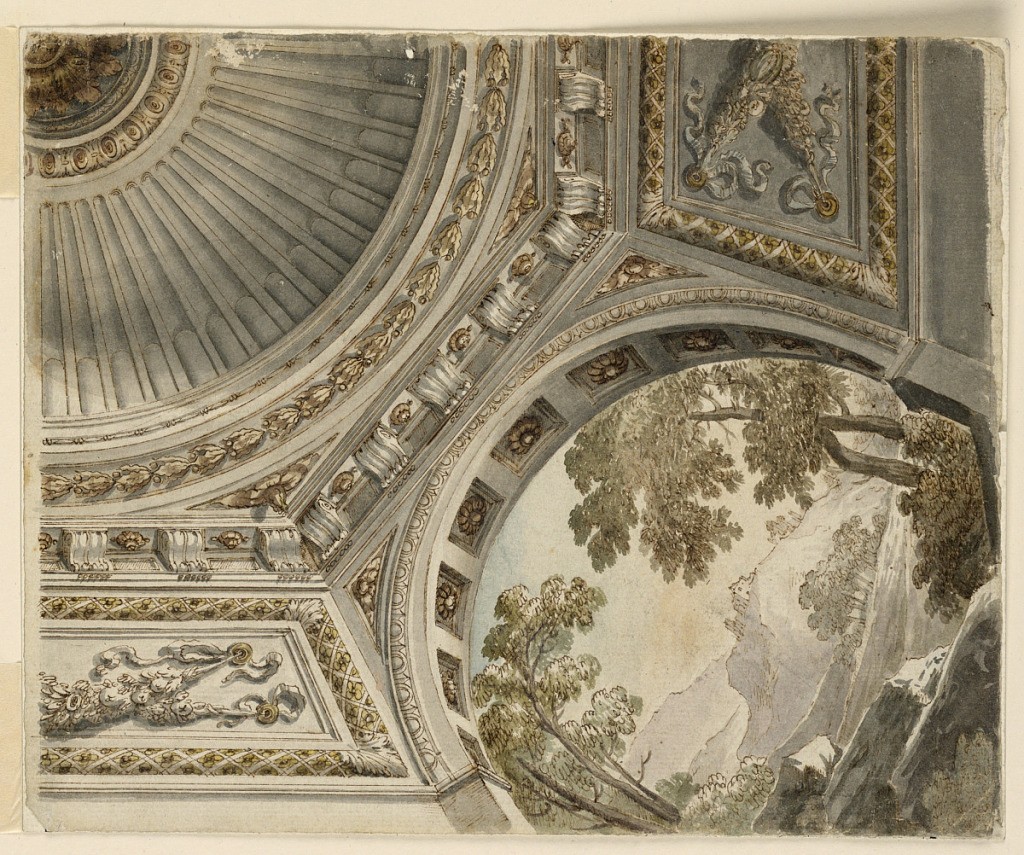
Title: Project for a Painted Oblong Ceiling
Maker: Flaminio Innocenzi Minozzi, Italian, 1735 – 1817
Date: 1800–1815
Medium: Pen and brown ink, brush and green, gray, and brown wash on paper, lined with white heavy textured paper with lithographed frame and geometric lines in pen and black ink over graphite
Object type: Drawing
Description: Depiction of a quarter of a ceiling viewed from below.  View into a cupola with a fluted tambour.  The dome rests on the octagonal entablature.  Its sides are supported by arches through which landscapes can be seen.  The panels of the parapet at the sides are decorated with pairs of festoons supporting each other.